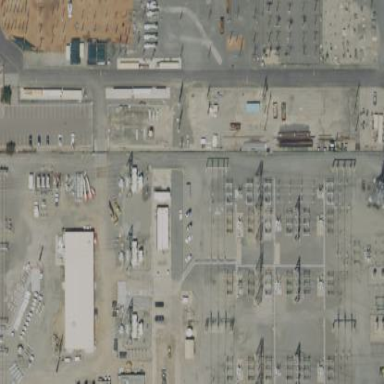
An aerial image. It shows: Outdoor substation at the transmission level.